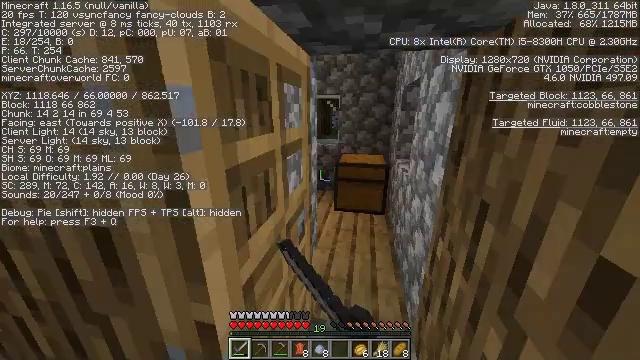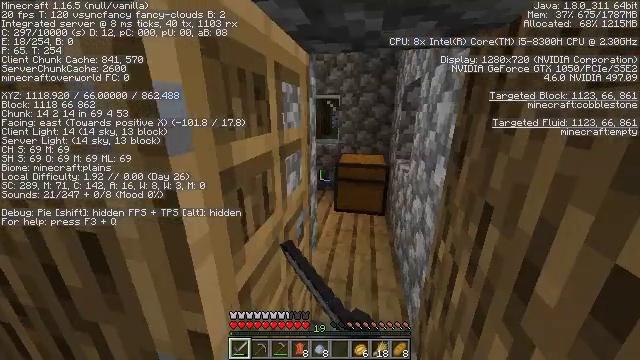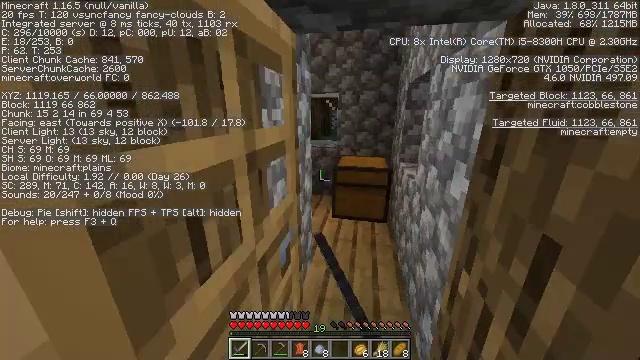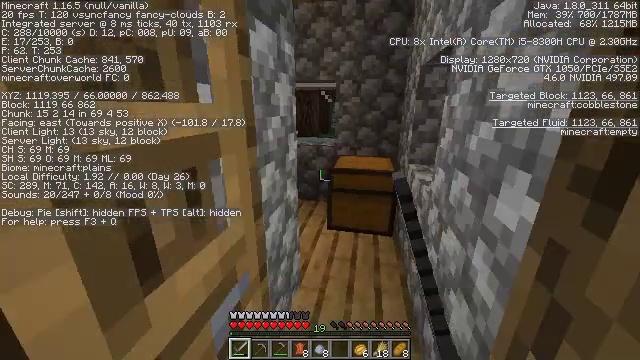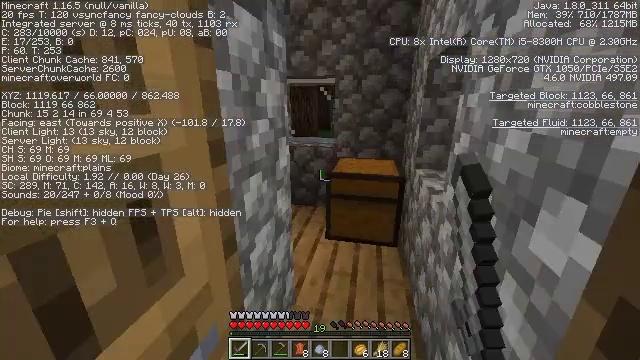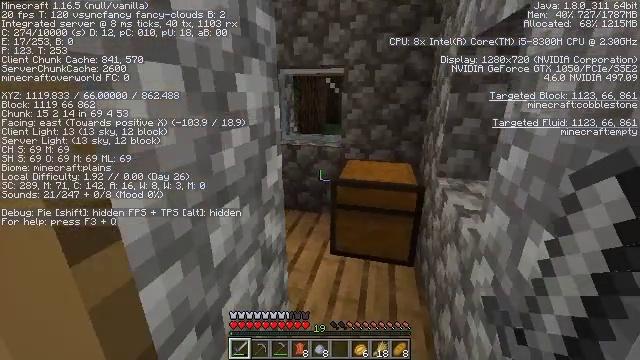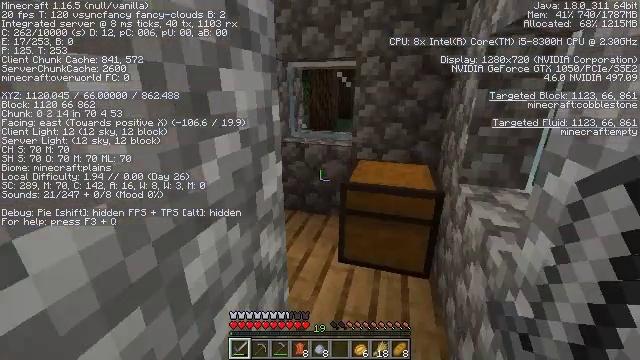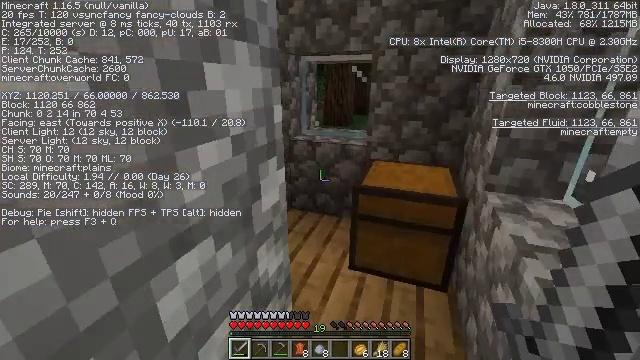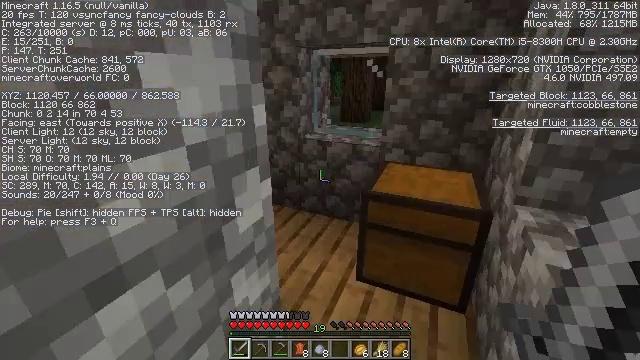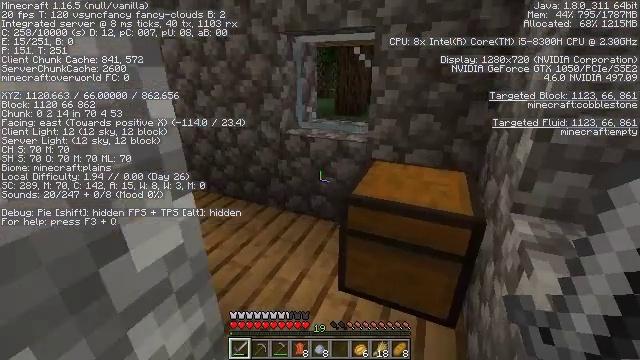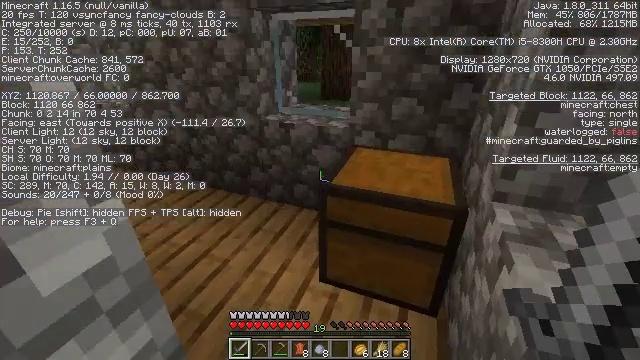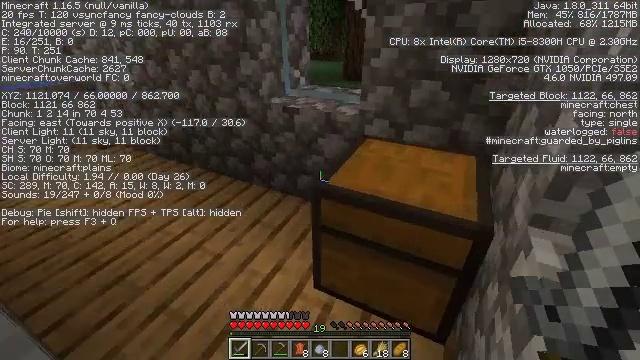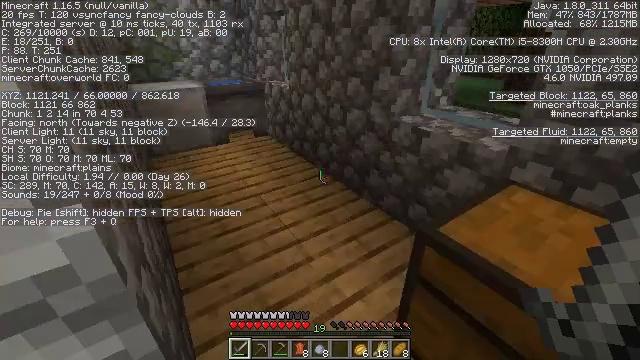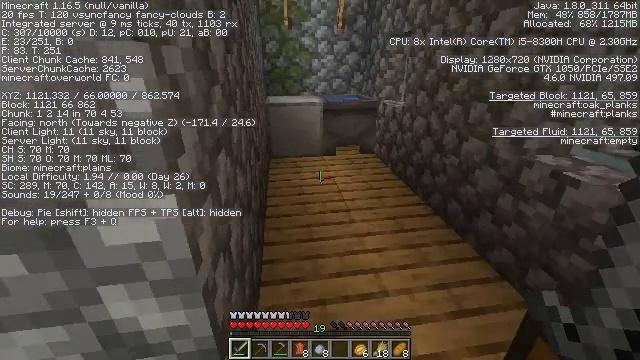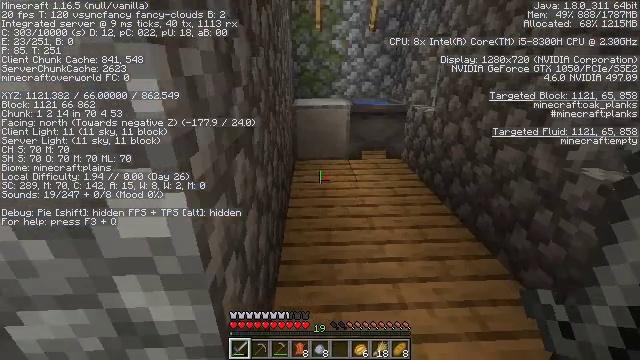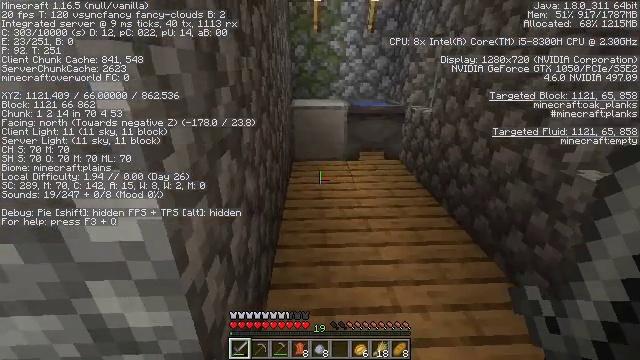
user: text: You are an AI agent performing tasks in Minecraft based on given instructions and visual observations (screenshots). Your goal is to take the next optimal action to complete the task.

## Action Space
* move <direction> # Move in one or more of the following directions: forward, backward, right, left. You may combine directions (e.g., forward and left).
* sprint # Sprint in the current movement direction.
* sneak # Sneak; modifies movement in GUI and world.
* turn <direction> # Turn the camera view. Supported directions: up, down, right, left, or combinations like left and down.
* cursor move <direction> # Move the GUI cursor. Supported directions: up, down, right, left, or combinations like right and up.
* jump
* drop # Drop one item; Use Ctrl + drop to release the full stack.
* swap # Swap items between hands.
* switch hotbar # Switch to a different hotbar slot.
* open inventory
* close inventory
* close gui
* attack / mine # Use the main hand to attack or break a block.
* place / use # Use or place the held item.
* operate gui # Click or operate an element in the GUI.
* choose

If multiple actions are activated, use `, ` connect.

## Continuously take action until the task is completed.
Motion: motion action
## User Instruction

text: Attack the smooth stone block to break it.
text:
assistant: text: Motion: move forward, use / place
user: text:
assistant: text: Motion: move forward
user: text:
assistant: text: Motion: move forward
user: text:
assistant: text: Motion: move forward
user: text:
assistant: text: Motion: move forward, turn left and down
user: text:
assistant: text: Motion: move forward, turn left and down
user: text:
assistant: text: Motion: move forward and move right, turn left
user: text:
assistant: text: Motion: move forward and move right, turn left
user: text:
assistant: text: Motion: move forward and move right, turn down
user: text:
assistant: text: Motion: move forward and move right, turn right and down
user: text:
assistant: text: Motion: move forward and move right, turn left and down
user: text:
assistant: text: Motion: move forward, turn left and up
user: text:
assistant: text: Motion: turn left and up
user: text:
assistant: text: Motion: turn left
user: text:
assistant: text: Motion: no_op
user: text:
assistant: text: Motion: no_op
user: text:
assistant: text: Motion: no_op
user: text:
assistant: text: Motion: no_op
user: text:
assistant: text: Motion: no_op
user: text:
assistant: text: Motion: turn right
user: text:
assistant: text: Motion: turn right
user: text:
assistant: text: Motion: turn right
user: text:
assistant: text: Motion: move back, turn right
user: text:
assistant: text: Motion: move back, turn right and down
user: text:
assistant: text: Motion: move back, turn right and down
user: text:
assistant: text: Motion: move back, turn right and down
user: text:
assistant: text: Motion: turn right, use / place
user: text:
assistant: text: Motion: turn down, use / place
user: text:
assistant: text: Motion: use / place
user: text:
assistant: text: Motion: use / place